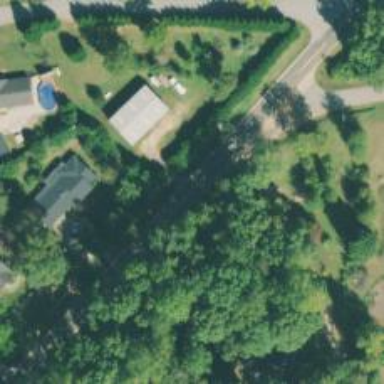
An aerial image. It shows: Driveway.